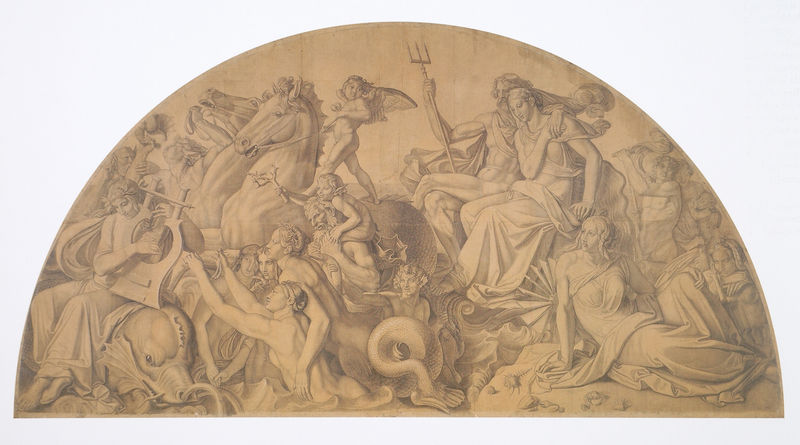
Titel: Die Wasserwelt lauscht dem Leierspiel des Arion
Künstler: Peter Cornelius
Standort: Berlin
Institution: Alte Nationalgalerie
Schlagwörter: akt, blau, flügel, gemälde, gott, himmel, kampf, mann, meer, nackt, wasser, weiß, fluss, frauen, gelb, grün, komposition, landschaft, menschen, ocker, see, sitzen, braun, busen, damen, frau, grau, männer, schwarz, skizze, zeichnung, blick, rot, tier, tiere, beige, fest, bart, feier, barock, falten, bild, windrad, kind, paar, personen, instrumente, musik, locken, rokoko, kinder, oval, pferd, pferde, reiter, rund, delphin, engel, putte, putto, skulptur, zügel, relief, brüste, papier, liegen, bogen, studie, zöpfe, fels, grafik, graphik, kutsche, zopf, wandmalerei, faltenwurf, foto, fotografie, antike, stich, getümmel, nixen, schlange, bleistift, dreispitz, entwurf, kranz, mythologie, halbkreis, halbrund, karton, erdkugel, fries, fisch, ross, götter, hölle, teufel, zeus, olymp, griechisch, nymphen, eros, fabelwesen, schlangen, tempel, muschel, deckengemälde, fresko, laute, apoll, hermes, schnecken, harfe, himmelswagen, lyra, merkur, rösser, amor, entwurfszeichnung, geschlüngel, leier, gottheiten, nereiden, ungeheuer, drachen, fresco, drache, fische, krebs, cupido, glyptothek, apollon, wasserrad, tryptichon, elefant, unterwelt, unterwasserwelt, harve, kithara, tympanon, vorzeichnung, lunette, bogenfeld, layer, laier, sagen, cornelius, fabeltier, delfin, neptun, dreizack, peter von cornelius, peter cornelius, persephone, poseidon, kind mann, orfeus, orpheus, posseidon, wasserwesen, triton, meerwesen, cupid, lynette, er, graphip, ero, hsrfe